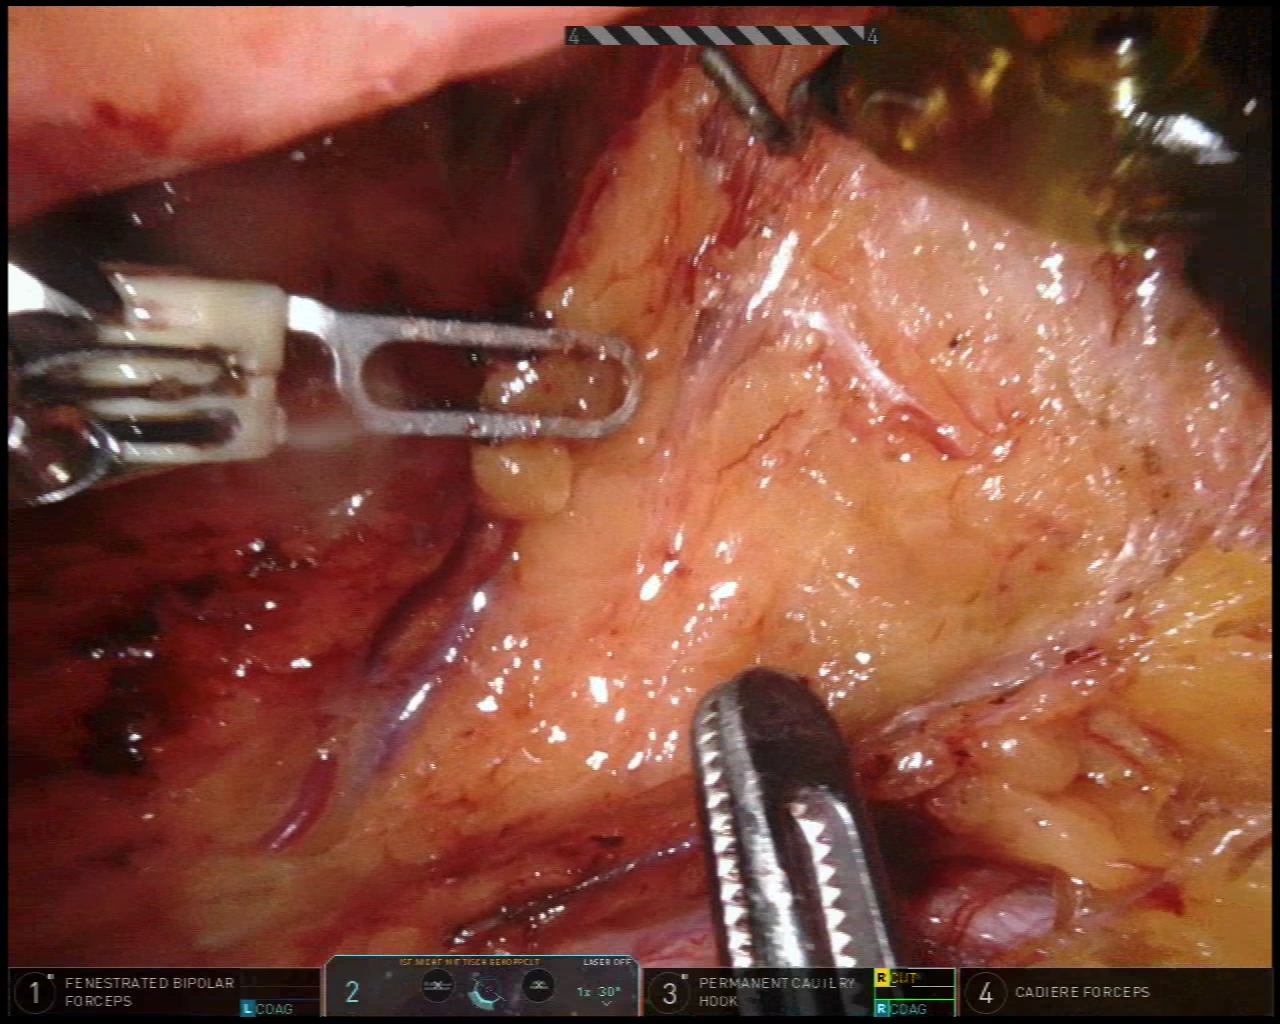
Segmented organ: ureter
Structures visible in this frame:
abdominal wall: no
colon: no
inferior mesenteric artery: no
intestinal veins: no
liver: no
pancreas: no
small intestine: no
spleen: no
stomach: no
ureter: yes
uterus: no
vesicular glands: no